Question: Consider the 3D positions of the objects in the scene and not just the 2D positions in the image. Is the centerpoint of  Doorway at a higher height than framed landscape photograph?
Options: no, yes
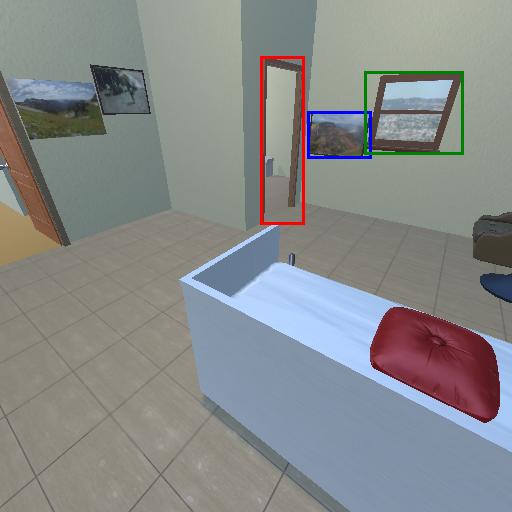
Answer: no